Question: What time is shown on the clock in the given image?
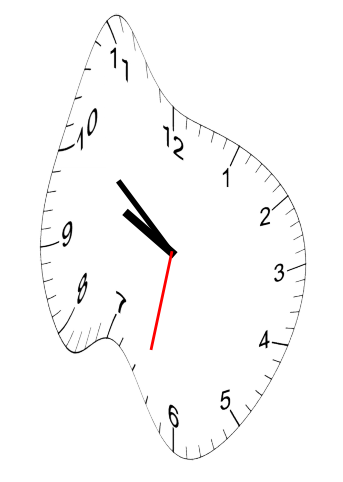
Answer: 09:51:32